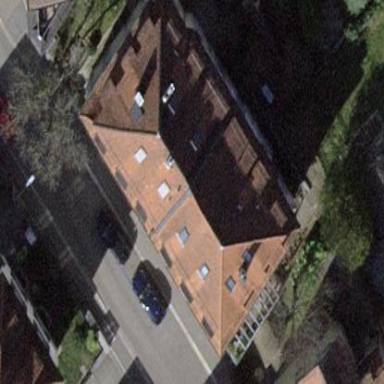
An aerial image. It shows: Building with half-hipped roof.